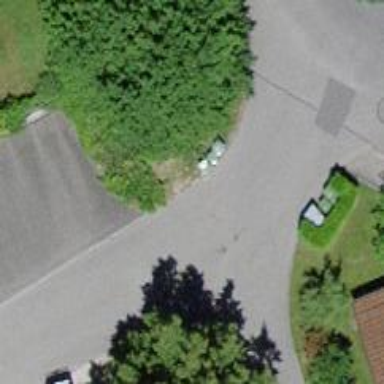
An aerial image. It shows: Residential road with asphalt surface and no sidewalks.